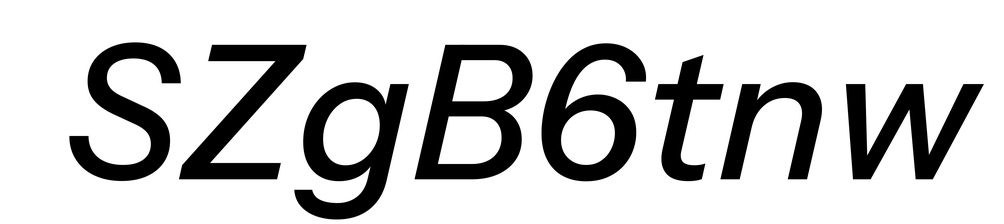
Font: InstrumentSans-Italic_Medium_Italic